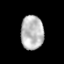
Tissue: prostate
Cell type: T cells
Senescence score: 0.3592
Nuclear area (px): 757
Mean DAPI intensity: 185.482